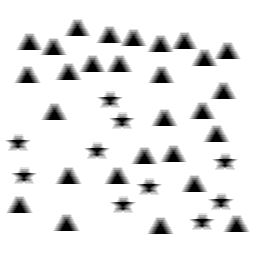
Squares: 0
Triangles: 28
Stars: 10
Total shapes: 38